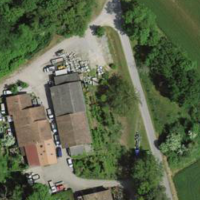
EUNIS habitat code: 55
Species observed at this site:
Allium ursinum